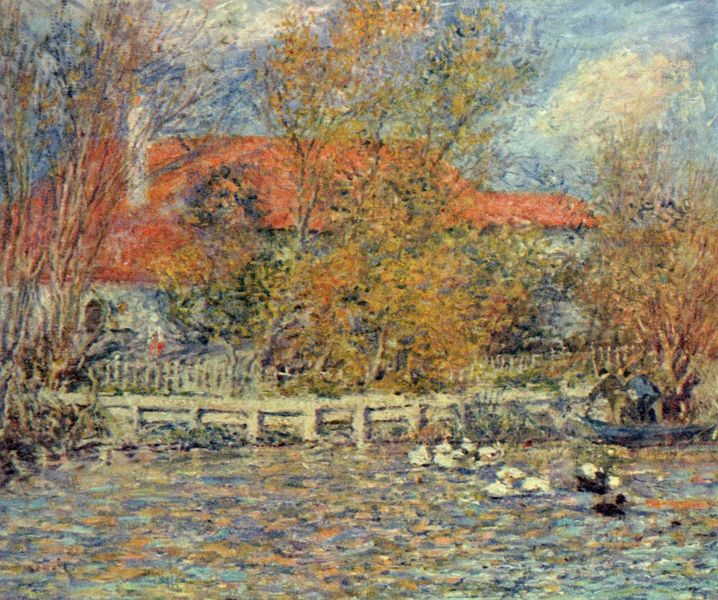
Titel: Ententeich
Künstler: Pierre Auguste Renoir
Standort: Dallas
Institution: Valley House Gallery
Schlagwörter: baum, blau, blätter, dunkel, gemälde, himmel, mann, vogel, wasser, weiß, wolken, aquarell, bäume, fluss, gelb, grün, impressionismus, landschaft, menschen, ocker, see, teich, ufer, äste, braun, bunt, fenster, hell, holz, jahrhundertwende, licht, männer, schwarz, tür, dach, gebäude, haus, rasen, rot, weg, wiese, wolke, zaun, öl, ast, birke, birken, natur, stamm, strauch, vögel, zweige, brücke, büsche, gewässer, sonne, sträucher, personen, pflanzen, boot, kahn, schornstein, schiff, sommer, welle, wellen, ente, schwan, zwei, fischer, pointilismus, abstrakt, modern, dorf, ziegel, farbe, bauernhof, herbst, hof, latten, enten, idylle, van gogh, böschung, romantik, landung, steg, woge, wogen, duktus, impressionistisch, monet, ruderboot, manet, frühling, gogh, weiden, zweig, tupfen, gänse, flora, pinselstrich, villa, geflügel, gutshof, fauna, gmälde, signac, esse, schwäne, gasthof, unruhig, angler, neoimpressionismus, giebelfenster, palisade, mone, rost, aus, ralle, schwane, schäune, tecih, holzsaun, ume, b, ee, impressionest